Field crop: maize
Growth stage: 2
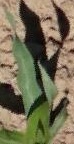
Species: maize